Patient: sex M, age 53
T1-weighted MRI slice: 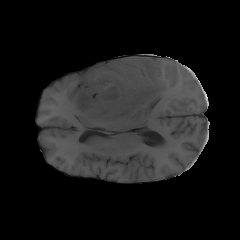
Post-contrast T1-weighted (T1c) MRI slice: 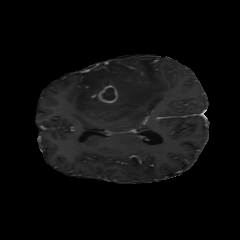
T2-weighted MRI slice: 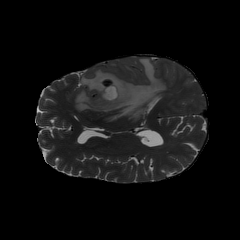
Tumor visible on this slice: yes
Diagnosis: Glioblastoma, IDH-wildtype
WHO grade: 4